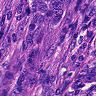
Metastatic tissue present: yes